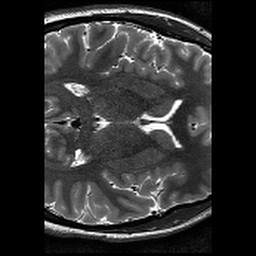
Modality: T2w
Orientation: axial